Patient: sex M, age 76
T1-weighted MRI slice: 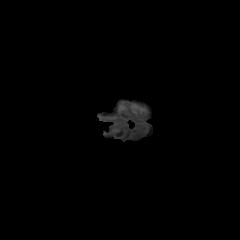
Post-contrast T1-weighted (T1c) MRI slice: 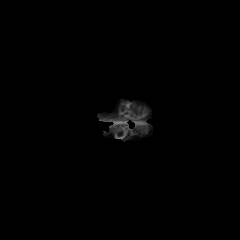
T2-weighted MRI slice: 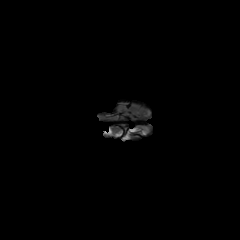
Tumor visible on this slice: no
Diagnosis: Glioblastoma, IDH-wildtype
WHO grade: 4